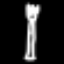
Label: fork